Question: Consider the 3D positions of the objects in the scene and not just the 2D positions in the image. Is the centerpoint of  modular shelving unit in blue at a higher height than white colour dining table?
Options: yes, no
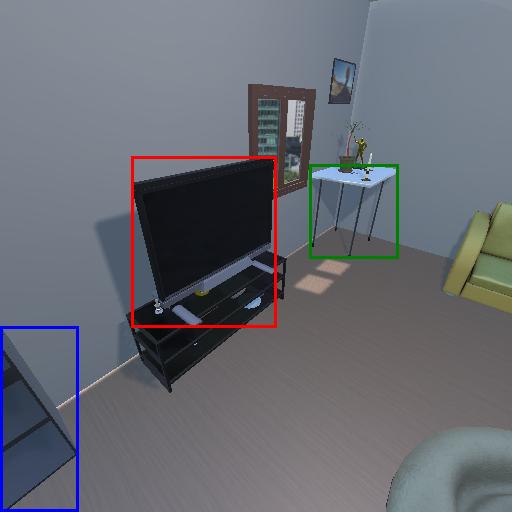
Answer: yes